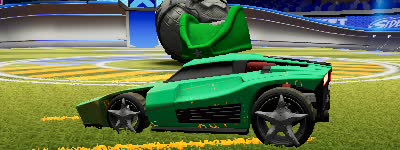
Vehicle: breakout